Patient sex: F
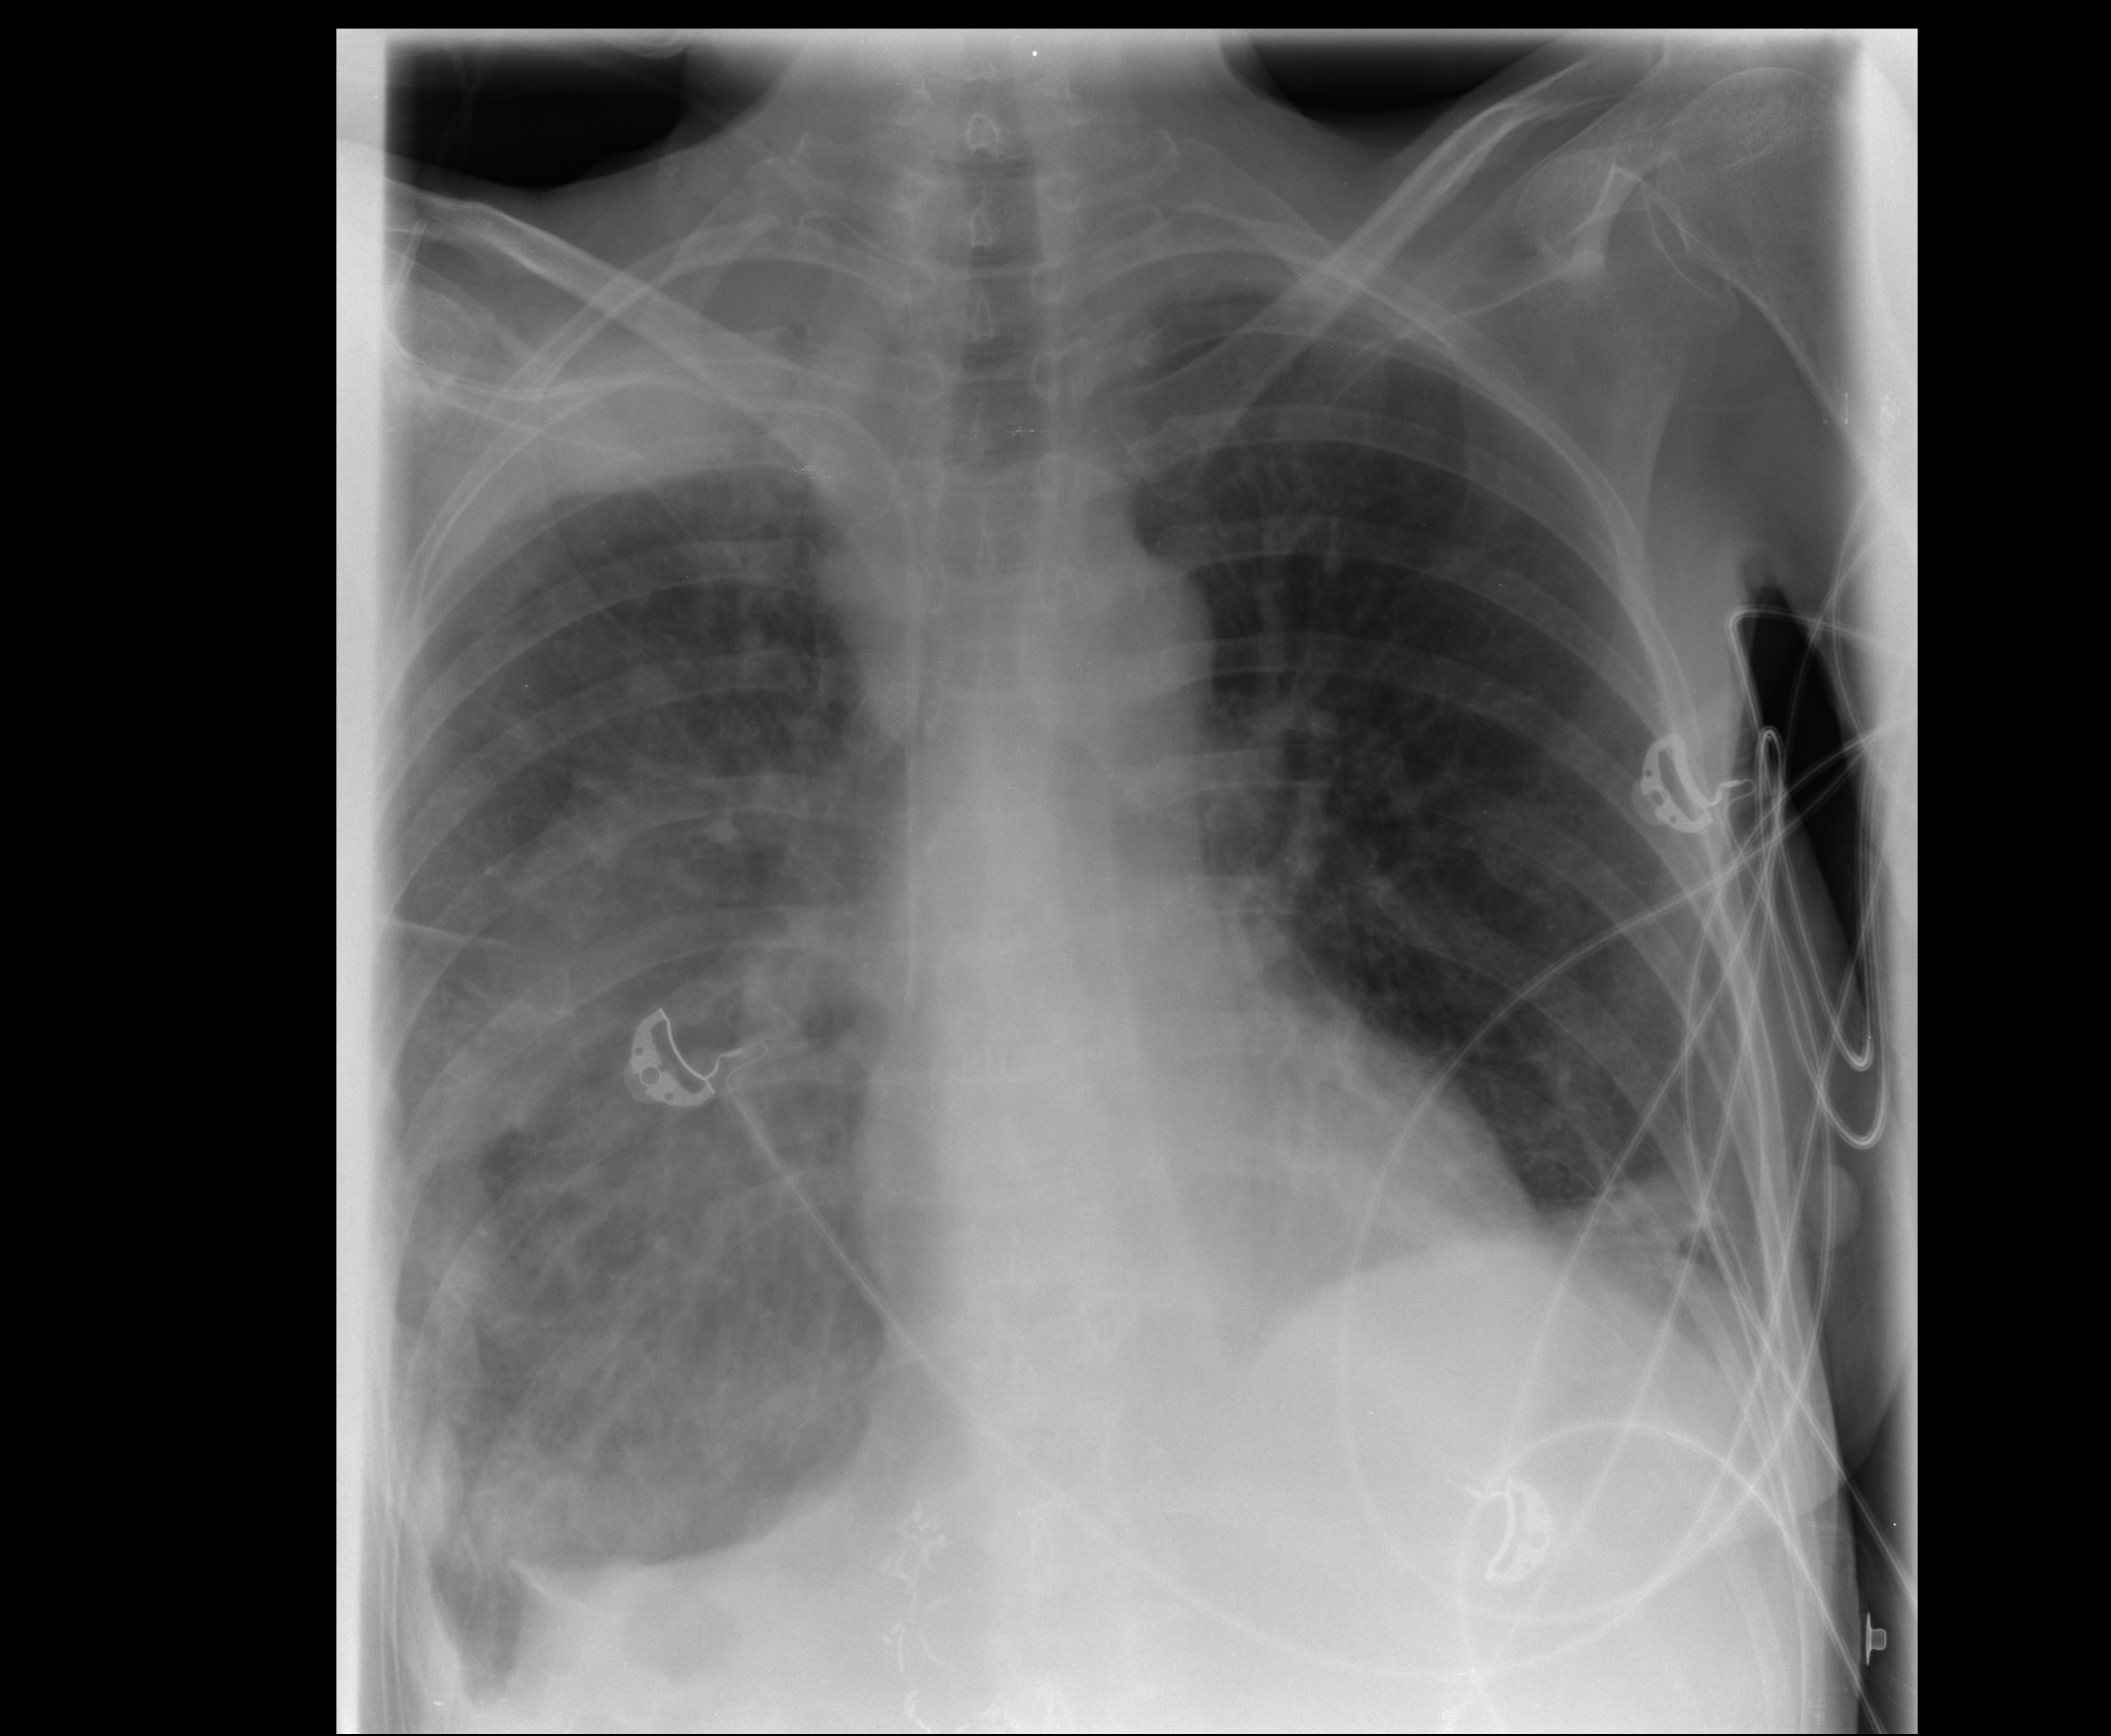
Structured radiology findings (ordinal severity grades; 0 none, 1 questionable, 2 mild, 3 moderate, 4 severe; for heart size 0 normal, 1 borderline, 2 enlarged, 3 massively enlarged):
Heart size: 0
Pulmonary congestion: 2
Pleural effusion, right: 3
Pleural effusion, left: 2
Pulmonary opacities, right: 2
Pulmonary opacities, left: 0
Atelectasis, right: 3
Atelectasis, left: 3